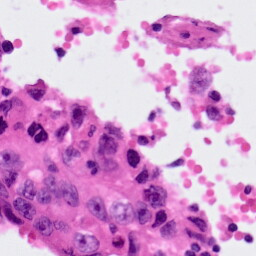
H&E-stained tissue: Lung